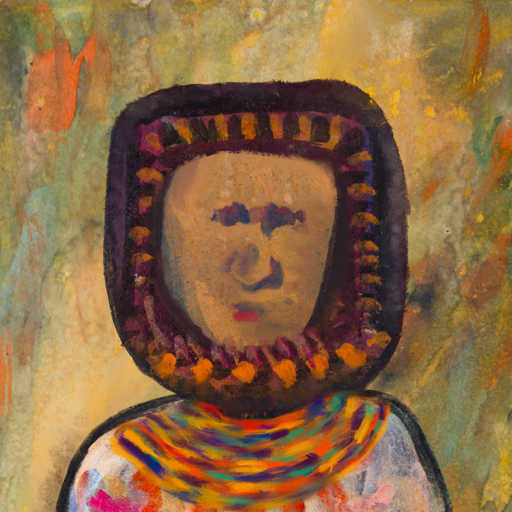
Background: Comrade, Head And Neck Front: In_The_Sun, Face Front: In_The_Sun, Bust: Childish, Hair Front: Doll, Head Accessory: Blank, Second Necklace: An_Impression_2, Necklace: Blank, Baby: Blank